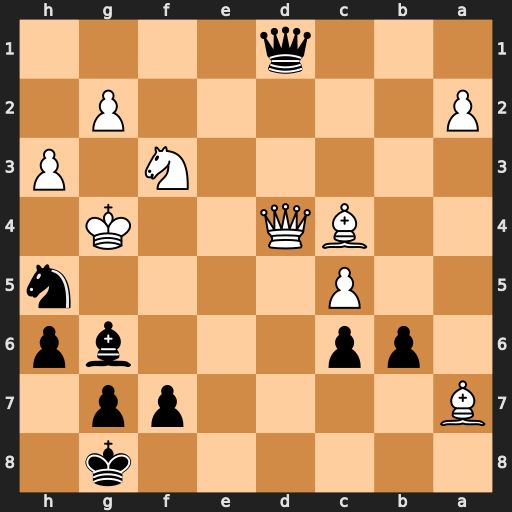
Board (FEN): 6k1/B4pp1/1pp3bp/2P4n/2BQ2K1/5N1P/P5P1/3q4
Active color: b
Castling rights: -
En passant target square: -
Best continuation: Qc2 Nh4 b5 Kf3 bxc4